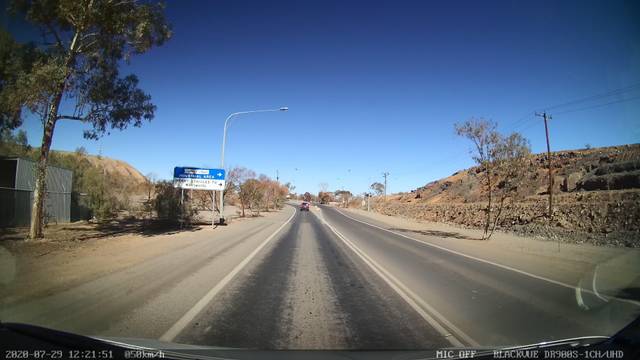
Region: Australia
Coordinates: -31.969, 141.454